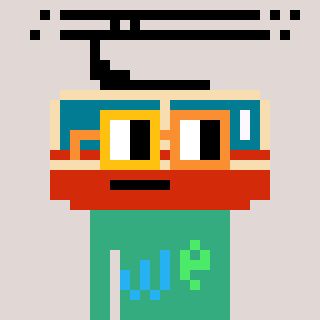
a pixel art character with square yellow and orange glasses, a tram wagon-shaped head and a teal-colored body on a warm background